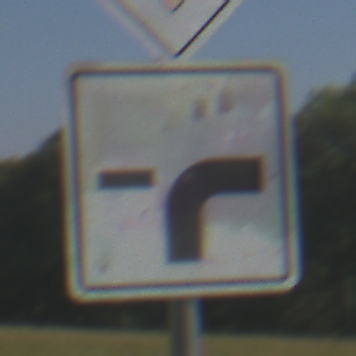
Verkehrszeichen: VerlaufVorfahrtsstrasse9
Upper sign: Vorfahrtsstrasse
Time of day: Midday
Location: Outdoor (Nature)
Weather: Clear
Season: NotSpecified
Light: Natural